Interaction volume radius: 10 \u00c5
Interaction volume height: 15 \u00c5
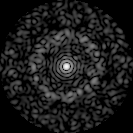
Disorder parameter: 0.8496